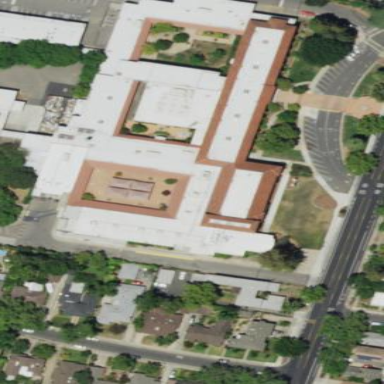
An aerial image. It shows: School building.